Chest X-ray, AP view. Patient: 62 years old, sex F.
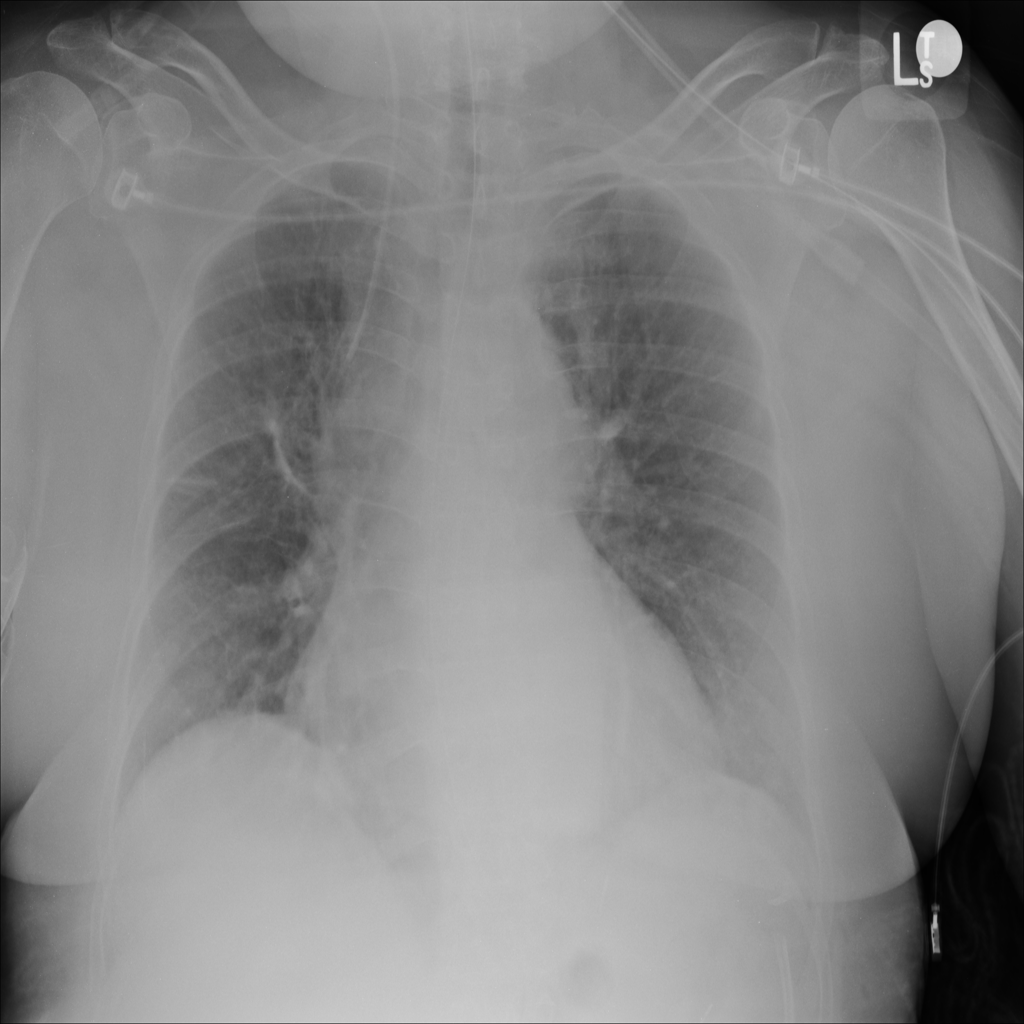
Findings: Atelectasis